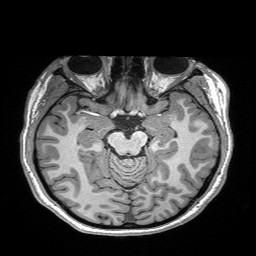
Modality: T1w
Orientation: coronal